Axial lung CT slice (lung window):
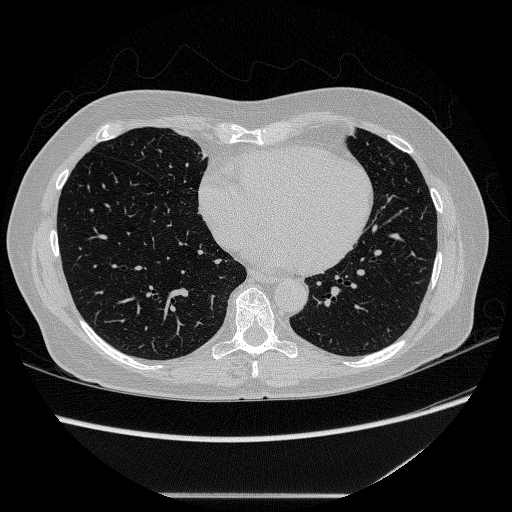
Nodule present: no